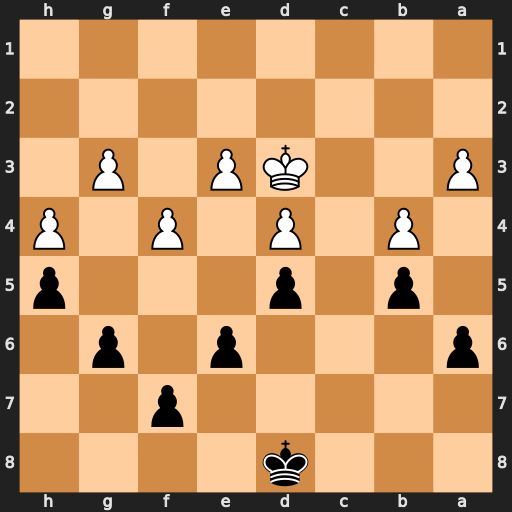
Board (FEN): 3k4/5p2/p3p1p1/1p1p3p/1P1P1P1P/P2KP1P1/8/8
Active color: b
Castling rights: -
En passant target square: -
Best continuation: Ke7 e4 dxe4+ Kxe4 Kd6 d5 exd5+